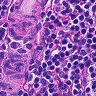
Metastatic tissue present: no